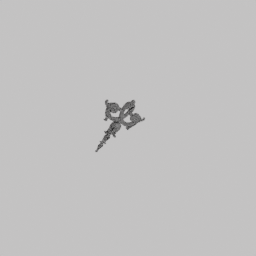
Label: decoration